Interaction volume radius: 5 \u00c5
Interaction volume height: 15 \u00c5
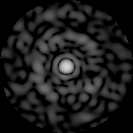
Disorder parameter: 0.8934